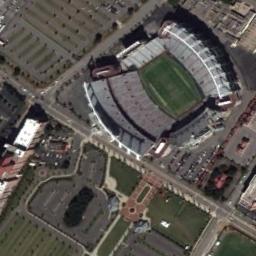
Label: stadium